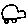
Label: car